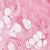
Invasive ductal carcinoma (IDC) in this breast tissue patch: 0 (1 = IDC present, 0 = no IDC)